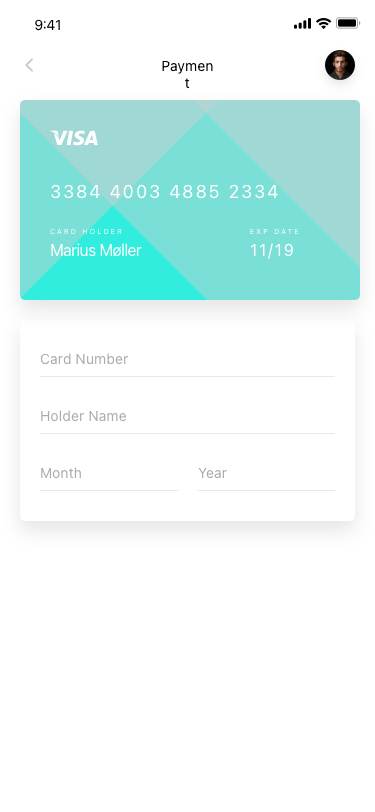
Text in this UI design:
Card Number
Holder Name
Month
Year
11/19
EXP DATE
Marius Møller
CARD HOLDER
3384 4003 4885 2334
Payment